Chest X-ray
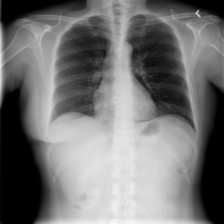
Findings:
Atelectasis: negative
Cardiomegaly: negative
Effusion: negative
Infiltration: negative
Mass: negative
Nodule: negative
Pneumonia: negative
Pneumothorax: negative
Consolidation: negative
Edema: negative
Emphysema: negative
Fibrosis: negative
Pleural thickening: negative
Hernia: negative